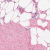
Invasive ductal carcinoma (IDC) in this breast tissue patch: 0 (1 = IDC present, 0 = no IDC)